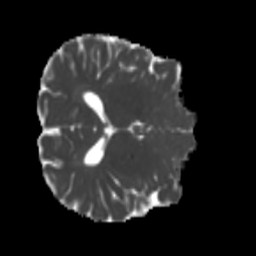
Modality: MD
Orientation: axial
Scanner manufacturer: siemens
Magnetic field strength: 3 T
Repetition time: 4 s
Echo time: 0.0594 s